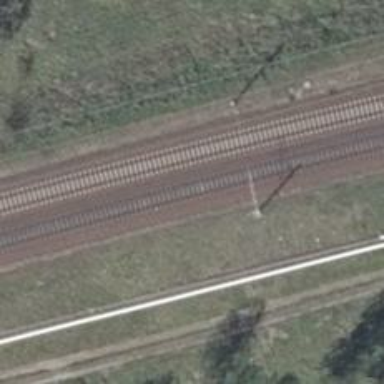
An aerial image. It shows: Railway with electrified contact lines.